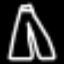
Label: pants